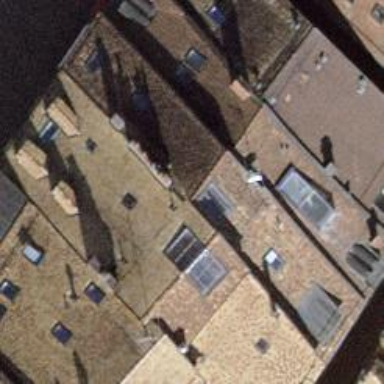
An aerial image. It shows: Gabled roof made of roof tiles on apartment building. The roof is oriented across the building.